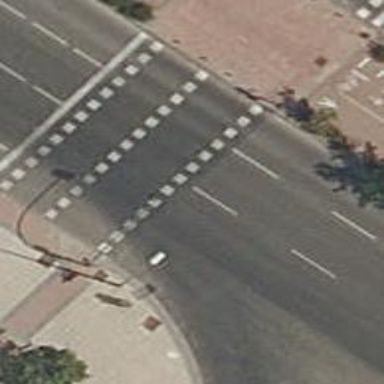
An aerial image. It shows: Road with traffic signals controlling the flow of traffic.